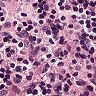
Metastatic tissue present: no